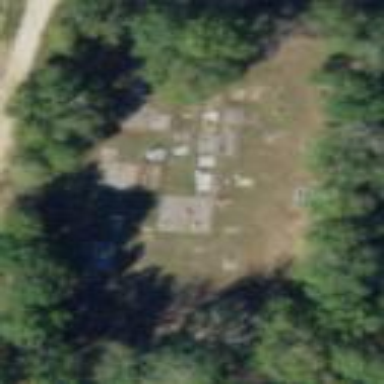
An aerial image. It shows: Graveyard used as cemetery.